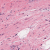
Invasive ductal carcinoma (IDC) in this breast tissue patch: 0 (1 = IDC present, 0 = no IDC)